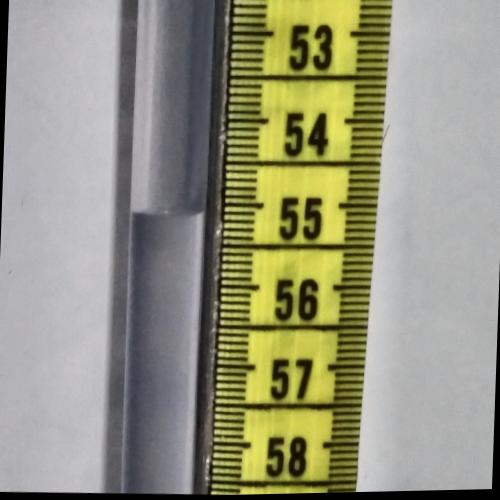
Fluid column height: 55.1 cm